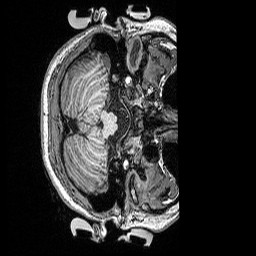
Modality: T1w
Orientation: axial